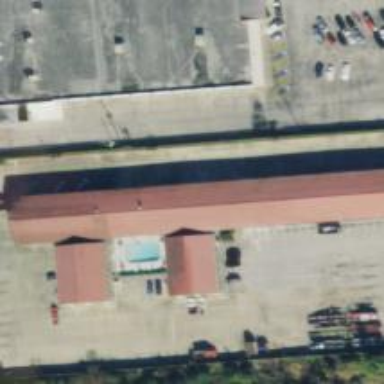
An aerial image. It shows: Hotel building that serves as motel for tourists.